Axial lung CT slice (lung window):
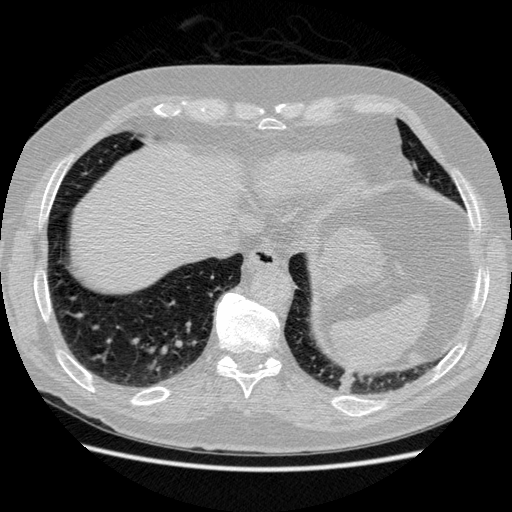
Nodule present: no